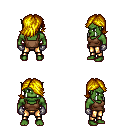
a pixel art fantasy rpg character, male body template, orc, green skin, brown pirate shirt, gold greaves, blonde swoop hairstyle, metal gloves, four views (front, back, left, right), 2x2 character sprite sheet, small pixel art, hard edges, no anti-aliasing